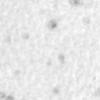
Label: no_change